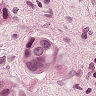
Metastatic tissue present: yes